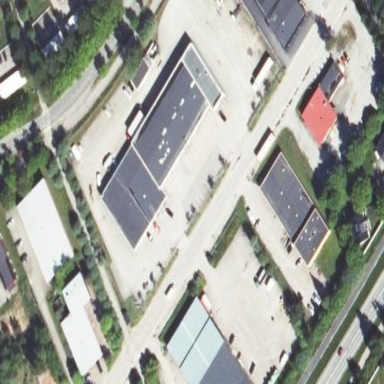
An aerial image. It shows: Retail building.